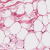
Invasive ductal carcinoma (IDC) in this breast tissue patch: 0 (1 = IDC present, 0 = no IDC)